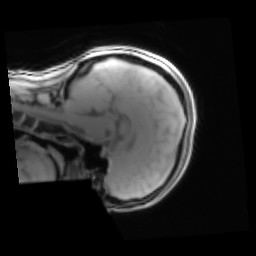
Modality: PDw
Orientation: sagittal
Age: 24
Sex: female
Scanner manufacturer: siemens
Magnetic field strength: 3 T
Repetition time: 0.25 s
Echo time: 0.00103 s